Question: Here is some xml for a row in a ListView:
'''
<RelativeLayout xmlns:android="http://schemas.android.com/apk/res/android"
android:layout_width="fill_parent" android:layout_height="wrap_content"
android:padding="6dip">
<ImageView android:id="@+id/cover" android:layout_width="64dip"
android:layout_height="64dip" android:layout_alignParentTop="true"
android:layout_alignParentBottom="true" android:layout_marginRight="6dip" />
<TextView android:id="@+id/loan" style="@style/DetailsLabel.Small"
android:layout_width="fill_parent" android:layout_height="wrap_content"
android:layout_toRightOf="@id/cover" android:layout_alignParentRight="true" />
<TextView android:id="@+id/title" style="@style/DetailsLabel.Small"
android:layout_width="fill_parent" android:layout_height="wrap_content"
android:layout_toRightOf="@id/cover" android:layout_alignParentRight="true"
android:layout_alignParentTop="true" android:layout_above="@id/loan"
android:layout_alignWithParentIfMissing="true" android:gravity="center_vertical"
android:singleLine="true" android:ellipsize="end" />
<RatingBar android:id="@+id/ratingBarIndicator" style="?android:attr/ratingBarStyleSmall"
android:layout_width="fill_parent" android:layout_height="wrap_content"
android:layout_toRightOf="@id/cover" android:layout_below="@id/title"
android:layout_alignParentRight="true" android:gravity="center_vertical" />
'''
And here is the result:

(That's a plain Donut 1.6).
What I'm trying to achieve is a cover on the left, followed by a title, rating bar, and optional loan status on the right. As you can see the RatingBar is repeating endlessly (it should only have five stars); and whenever there IS a loan status set, the title disappears. How can I fix my XML to achieve the effect I want?
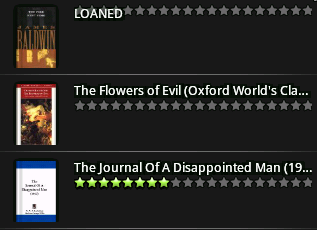
Answer: I'd start with fixing rating bar as following:
'''
<RatingBar
android:id="@+id/ratingBarIndicator"
android:layout_width="wrap_content"
android:layout_height="wrap_content"
style="?android:attr/ratingBarStyleSmall"
android:numStars="5"
android:isIndicator="true" />
'''
Then align it to the right of its parent ( optionally with android:layout_centerVertical="true" ).
After that position your title to the right of cover and to the left of rating bar )
And then you can have you Loaned label to be, for example, below title and to the right of cover.